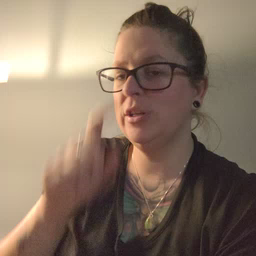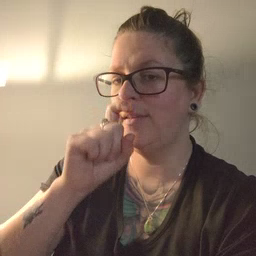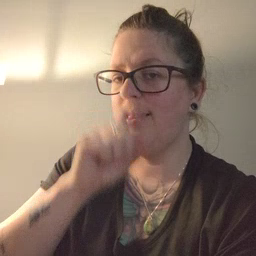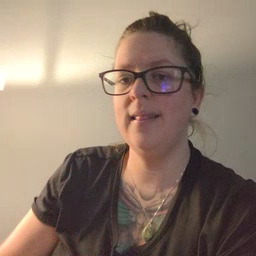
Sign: doll